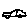
Label: car